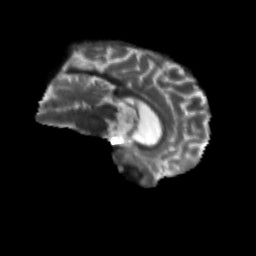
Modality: T2w
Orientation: sagittal
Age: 62
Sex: male
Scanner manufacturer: siemens
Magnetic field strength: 3 T
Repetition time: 4.71 s
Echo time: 0.0906 s